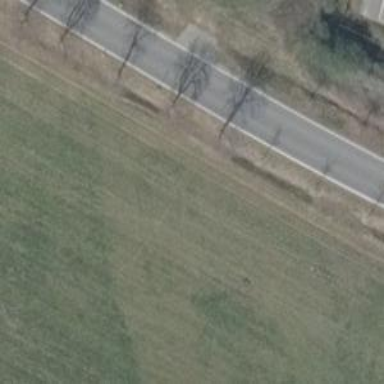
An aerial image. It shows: Row of deciduous broadleaved trees.